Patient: sex M, age 62
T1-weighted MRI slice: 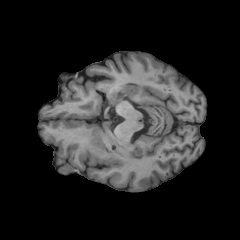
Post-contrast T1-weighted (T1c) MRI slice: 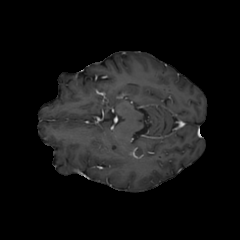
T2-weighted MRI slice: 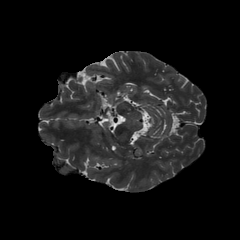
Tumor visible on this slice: no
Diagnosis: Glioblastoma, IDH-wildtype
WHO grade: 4